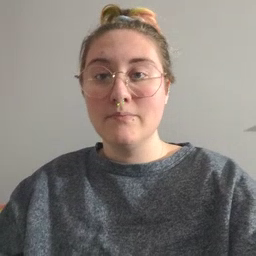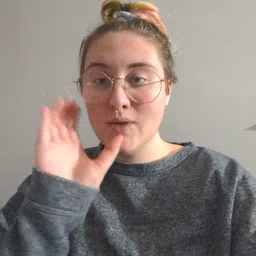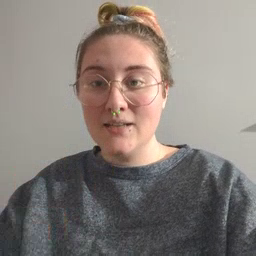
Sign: drink